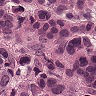
Metastatic tissue present: yes